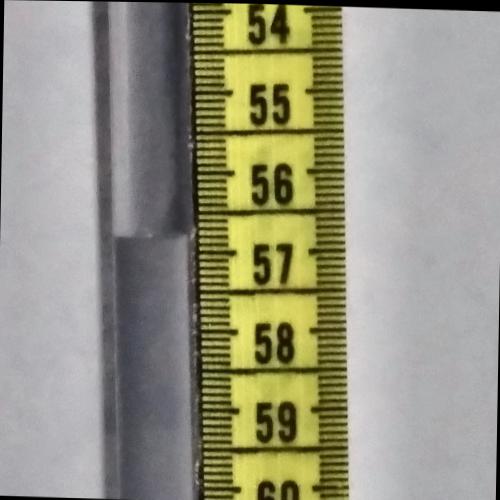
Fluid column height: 56.8 cm